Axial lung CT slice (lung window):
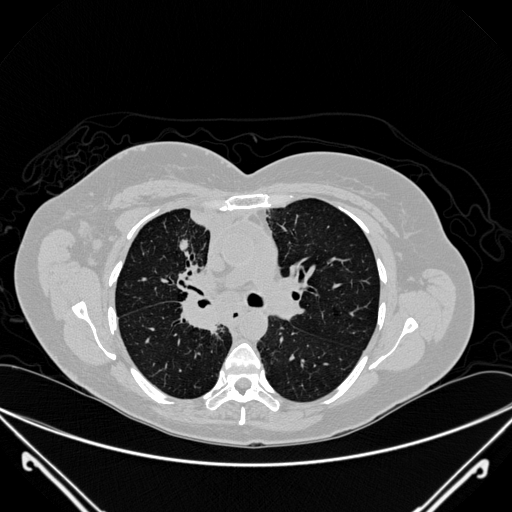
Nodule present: yes
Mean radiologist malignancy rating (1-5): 3.25